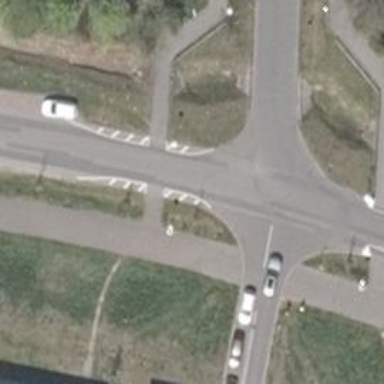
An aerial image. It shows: Crossing on the road.